Question: I have a Keras Model =>
> Input : Gray Image : (1, 224, 224) Output : RGB Image: (3, 224, 224)
and I want to predict pixel colors by giving it Grayscale images and getting RGB ones.
I tried to make a network in Keras which mostly resembles <URL>.
Here's the Model code :
'''
first_input = Input(batch_shape=(None, 1, 224, 224))
conv0_1_3 = Convolution2D(3, 3, 3, activation='relu', name='conv0_1_3', border_mode='same')(first_input)
conv1_1_64 = Convolution2D(64, 3, 3, activation='relu', name='conv1_1', border_mode='same')(conv0_1_3)
conv1_2_64 = Convolution2D(64, 3, 3, activation='relu', name='conv1_2', border_mode='same')(conv1_1_64)
conv1_2_64 = MaxPooling2D((2, 2))(conv1_2_64)
conv2_1_128 = Convolution2D(128, 3, 3, activation='relu', name='conv2_1', border_mode='same')(conv1_2_64)
conv2_2_128 = Convolution2D(128, 3, 3, activation='relu', name='conv2_2', border_mode='same')(conv2_1_128)
conv2_2_128 = MaxPooling2D((2, 2))(conv2_2_128)
conv3_1_256 = Convolution2D(256, 3, 3, activation='relu', name='conv3_1', border_mode='same')(conv2_2_128)
conv3_2_256 = Convolution2D(256, 3, 3, activation='relu', name='conv3_2', border_mode='same')(conv3_1_256)
conv3_3_256 = Convolution2D(256, 3, 3, activation='relu', name='conv3_3', border_mode='same')(conv3_2_256)
conv3_3_256 = MaxPooling2D((2, 2))(conv3_3_256)
conv4_1_512 = Convolution2D(512, 3, 3, activation='relu', name='conv4_1', border_mode='same')(conv3_3_256)
conv4_2_512 = Convolution2D(512, 3, 3, activation='relu', name='conv4_2', border_mode='same')(conv4_1_512)
conv4_3_512 = Convolution2D(512, 3, 3, activation='relu', name='conv4_3', border_mode='same')(conv4_2_512)
conv4_3_512 = MaxPooling2D((2, 2))(conv4_3_512)
residual1 = BatchNormalization(axis=1, name='batch1')(conv4_3_512)
residual1 = Convolution2D(256, 3, 3, activation='relu', name='residual1', border_mode='same')(residual1)
residual1 = UpSampling2D(name='upsample1')(residual1)
conv3_3_256_batch_norm = BatchNormalization(axis=1, name='batch2')(conv3_3_256)
merge1 = merge((conv3_3_256_batch_norm, residual1), mode='concat', name='merge1', concat_axis=0)
residual2 = Convolution2D(128, 3, 3, activation='relu', name='residual2', border_mode='same')(merge1)
residual2 = UpSampling2D(name='upsample2')(residual2)
conv2_2_128_batch_norm = BatchNormalization(axis=1, name='batch3')(conv2_2_128)
merge2 = merge((conv2_2_128_batch_norm, residual2), mode='concat', name='merge2', concat_axis=0)
residual3 = Convolution2D(64, 3, 3, activation='relu', name='residual3', border_mode='same')(merge2)
residual3 = UpSampling2D(name='upsample3')(residual3)
conv1_2_64_batch_norm = BatchNormalization(axis=1, name='batch4')(conv1_2_64)
merge3 = merge((conv1_2_64_batch_norm, residual3), mode='concat', name='merge3', concat_axis=0)
residual4 = Convolution2D(3, 3, 3, activation='relu', name='residual4', border_mode='same')(merge3)
residual4 = UpSampling2D(name='upsample4')(residual4)
conv0_1_3_batch_norm = BatchNormalization(axis=1, name='batch5')(conv0_1_3)
merge4 = merge((conv0_1_3_batch_norm, residual4), mode='concat', name='merge4', concat_axis=0)
residual5 = Convolution2D(3, 1, 1, activation='relu', name='residual5', border_mode='same')(merge4)
model = Model(input=first_input, output=residual5)
'''
and here's the Model Summary:
'''
Layer (type) Output Shape Param # Connected to
====================================================================================================
input_1 (InputLayer) (None, 1, 224, 224) 0
____________________________________________________________________________________________________
conv0_1_3 (Convolution2D) (None, 3, 224, 224) 30 input_1[0][0]
____________________________________________________________________________________________________
conv1_1 (Convolution2D) (None, 64, 224, 224) 1792 conv0_1_3[0][0]
____________________________________________________________________________________________________
conv1_2 (Convolution2D) (None, 64, 224, 224) 36928 conv1_1[0][0]
____________________________________________________________________________________________________
maxpooling2d_1 (MaxPooling2D) (None, 64, 112, 112) 0 conv1_2[0][0]
____________________________________________________________________________________________________
conv2_1 (Convolution2D) (None, 128, 112, 112) 73856 maxpooling2d_1[0][0]
____________________________________________________________________________________________________
conv2_2 (Convolution2D) (None, 128, 112, 112) 147584 conv2_1[0][0]
____________________________________________________________________________________________________
maxpooling2d_2 (MaxPooling2D) (None, 128, 56, 56) 0 conv2_2[0][0]
____________________________________________________________________________________________________
conv3_1 (Convolution2D) (None, 256, 56, 56) 295168 maxpooling2d_2[0][0]
____________________________________________________________________________________________________
conv3_2 (Convolution2D) (None, 256, 56, 56) 590080 conv3_1[0][0]
____________________________________________________________________________________________________
conv3_3 (Convolution2D) (None, 256, 56, 56) 590080 conv3_2[0][0]
____________________________________________________________________________________________________
maxpooling2d_3 (MaxPooling2D) (None, 256, 28, 28) 0 conv3_3[0][0]
____________________________________________________________________________________________________
conv4_1 (Convolution2D) (None, 512, 28, 28) <PHONE> maxpooling2d_3[0][0]
____________________________________________________________________________________________________
conv4_2 (Convolution2D) (None, 512, 28, 28) <PHONE> conv4_1[0][0]
____________________________________________________________________________________________________
conv4_3 (Convolution2D) (None, 512, 28, 28) <PHONE> conv4_2[0][0]
____________________________________________________________________________________________________
maxpooling2d_4 (MaxPooling2D) (None, 512, 14, 14) 0 conv4_3[0][0]
____________________________________________________________________________________________________
batch1 (BatchNormalization) (None, 512, 14, 14) 1024 maxpooling2d_4[0][0]
____________________________________________________________________________________________________
residual1 (Convolution2D) (None, 256, 14, 14) <PHONE> batch1[0][0]
____________________________________________________________________________________________________
batch2 (BatchNormalization) (None, 256, 28, 28) 512 maxpooling2d_3[0][0]
____________________________________________________________________________________________________
upsample1 (UpSampling2D) (None, 256, 28, 28) 0 residual1[0][0]
____________________________________________________________________________________________________
merge1 (Merge) (None, 256, 28, 28) 0 batch2[0][0]
upsample1[0][0]
____________________________________________________________________________________________________
residual2 (Convolution2D) (None, 128, 28, 28) 295040 merge1[0][0]
____________________________________________________________________________________________________
batch3 (BatchNormalization) (None, 128, 56, 56) 256 maxpooling2d_2[0][0]
____________________________________________________________________________________________________
upsample2 (UpSampling2D) (None, 128, 56, 56) 0 residual2[0][0]
____________________________________________________________________________________________________
merge2 (Merge) (None, 128, 56, 56) 0 batch3[0][0]
upsample2[0][0]
____________________________________________________________________________________________________
residual3 (Convolution2D) (None, 64, 56, 56) 73792 merge2[0][0]
____________________________________________________________________________________________________
batch4 (BatchNormalization) (None, 64, 112, 112) 128 maxpooling2d_1[0][0]
____________________________________________________________________________________________________
upsample3 (UpSampling2D) (None, 64, 112, 112) 0 residual3[0][0]
____________________________________________________________________________________________________
merge3 (Merge) (None, 64, 112, 112) 0 batch4[0][0]
upsample3[0][0]
____________________________________________________________________________________________________
residual4 (Convolution2D) (None, 3, 112, 112) 1731 merge3[0][0]
____________________________________________________________________________________________________
batch5 (BatchNormalization) (None, 3, 224, 224) 6 conv0_1_3[0][0]
____________________________________________________________________________________________________
upsample4 (UpSampling2D) (None, 3, 224, 224) 0 residual4[0][0]
____________________________________________________________________________________________________
merge4 (Merge) (None, 3, 224, 224) 0 batch5[0][0]
upsample4[0][0]
____________________________________________________________________________________________________
residual5 (Convolution2D) (None, 3, 224, 224) 12 merge4[0][0]
====================================================================================================
Total params: <PHONE>
'''
I don't know what I'm doing wrong since the summary fits exactly with what I have in mind but no matter what, I keep getting this error :
> ValueError: GpuElemwise. Input dimension mis-match. Input 2 (indices start at 0) has shape[0] == 1, but the output's size on that axis is 5.
Apply node that caused the error: GpuElemwise{Composite{((i0 * (i1 + Abs(i1))) - i2)},no_inplace}(CudaNdarrayConstant{[[[[ 0.5]]]]}, GpuElemwise{Add}[(0, 0)].0, GpuFromHost.0)
Toposort index: 916
Inputs types: [CudaNdarrayType(float32, (True, True, True, True)), CudaNdarrayType(float32, 4D), CudaNdarrayType(float32, 4D)]
Inputs shapes: [(1, 1, 1, 1), (5, 3, 224, 224), (1, 3, 224, 224)]
Inputs strides: [(0, 0, 0, 0), (150528, 50176, 224, 1), (0, 50176, 224, 1)]
Inputs values: [CudaNdarray([[[[ 0.5]]]]), 'not shown', 'not shown']
Inputs type_num: ['', '', '']
I've included a Graph of the Model with this question too:

Debugging this is a nightmare... most of the other errors are pretty easy to understand and fix but these errors are really hard to understand... and unfortunately this isn't the first time I've had these errors with Keras.
Please! what is wrong with this model?! am I doing something completely wrong or perhaps this model shouldn't be designed this way?
Thanks so much...
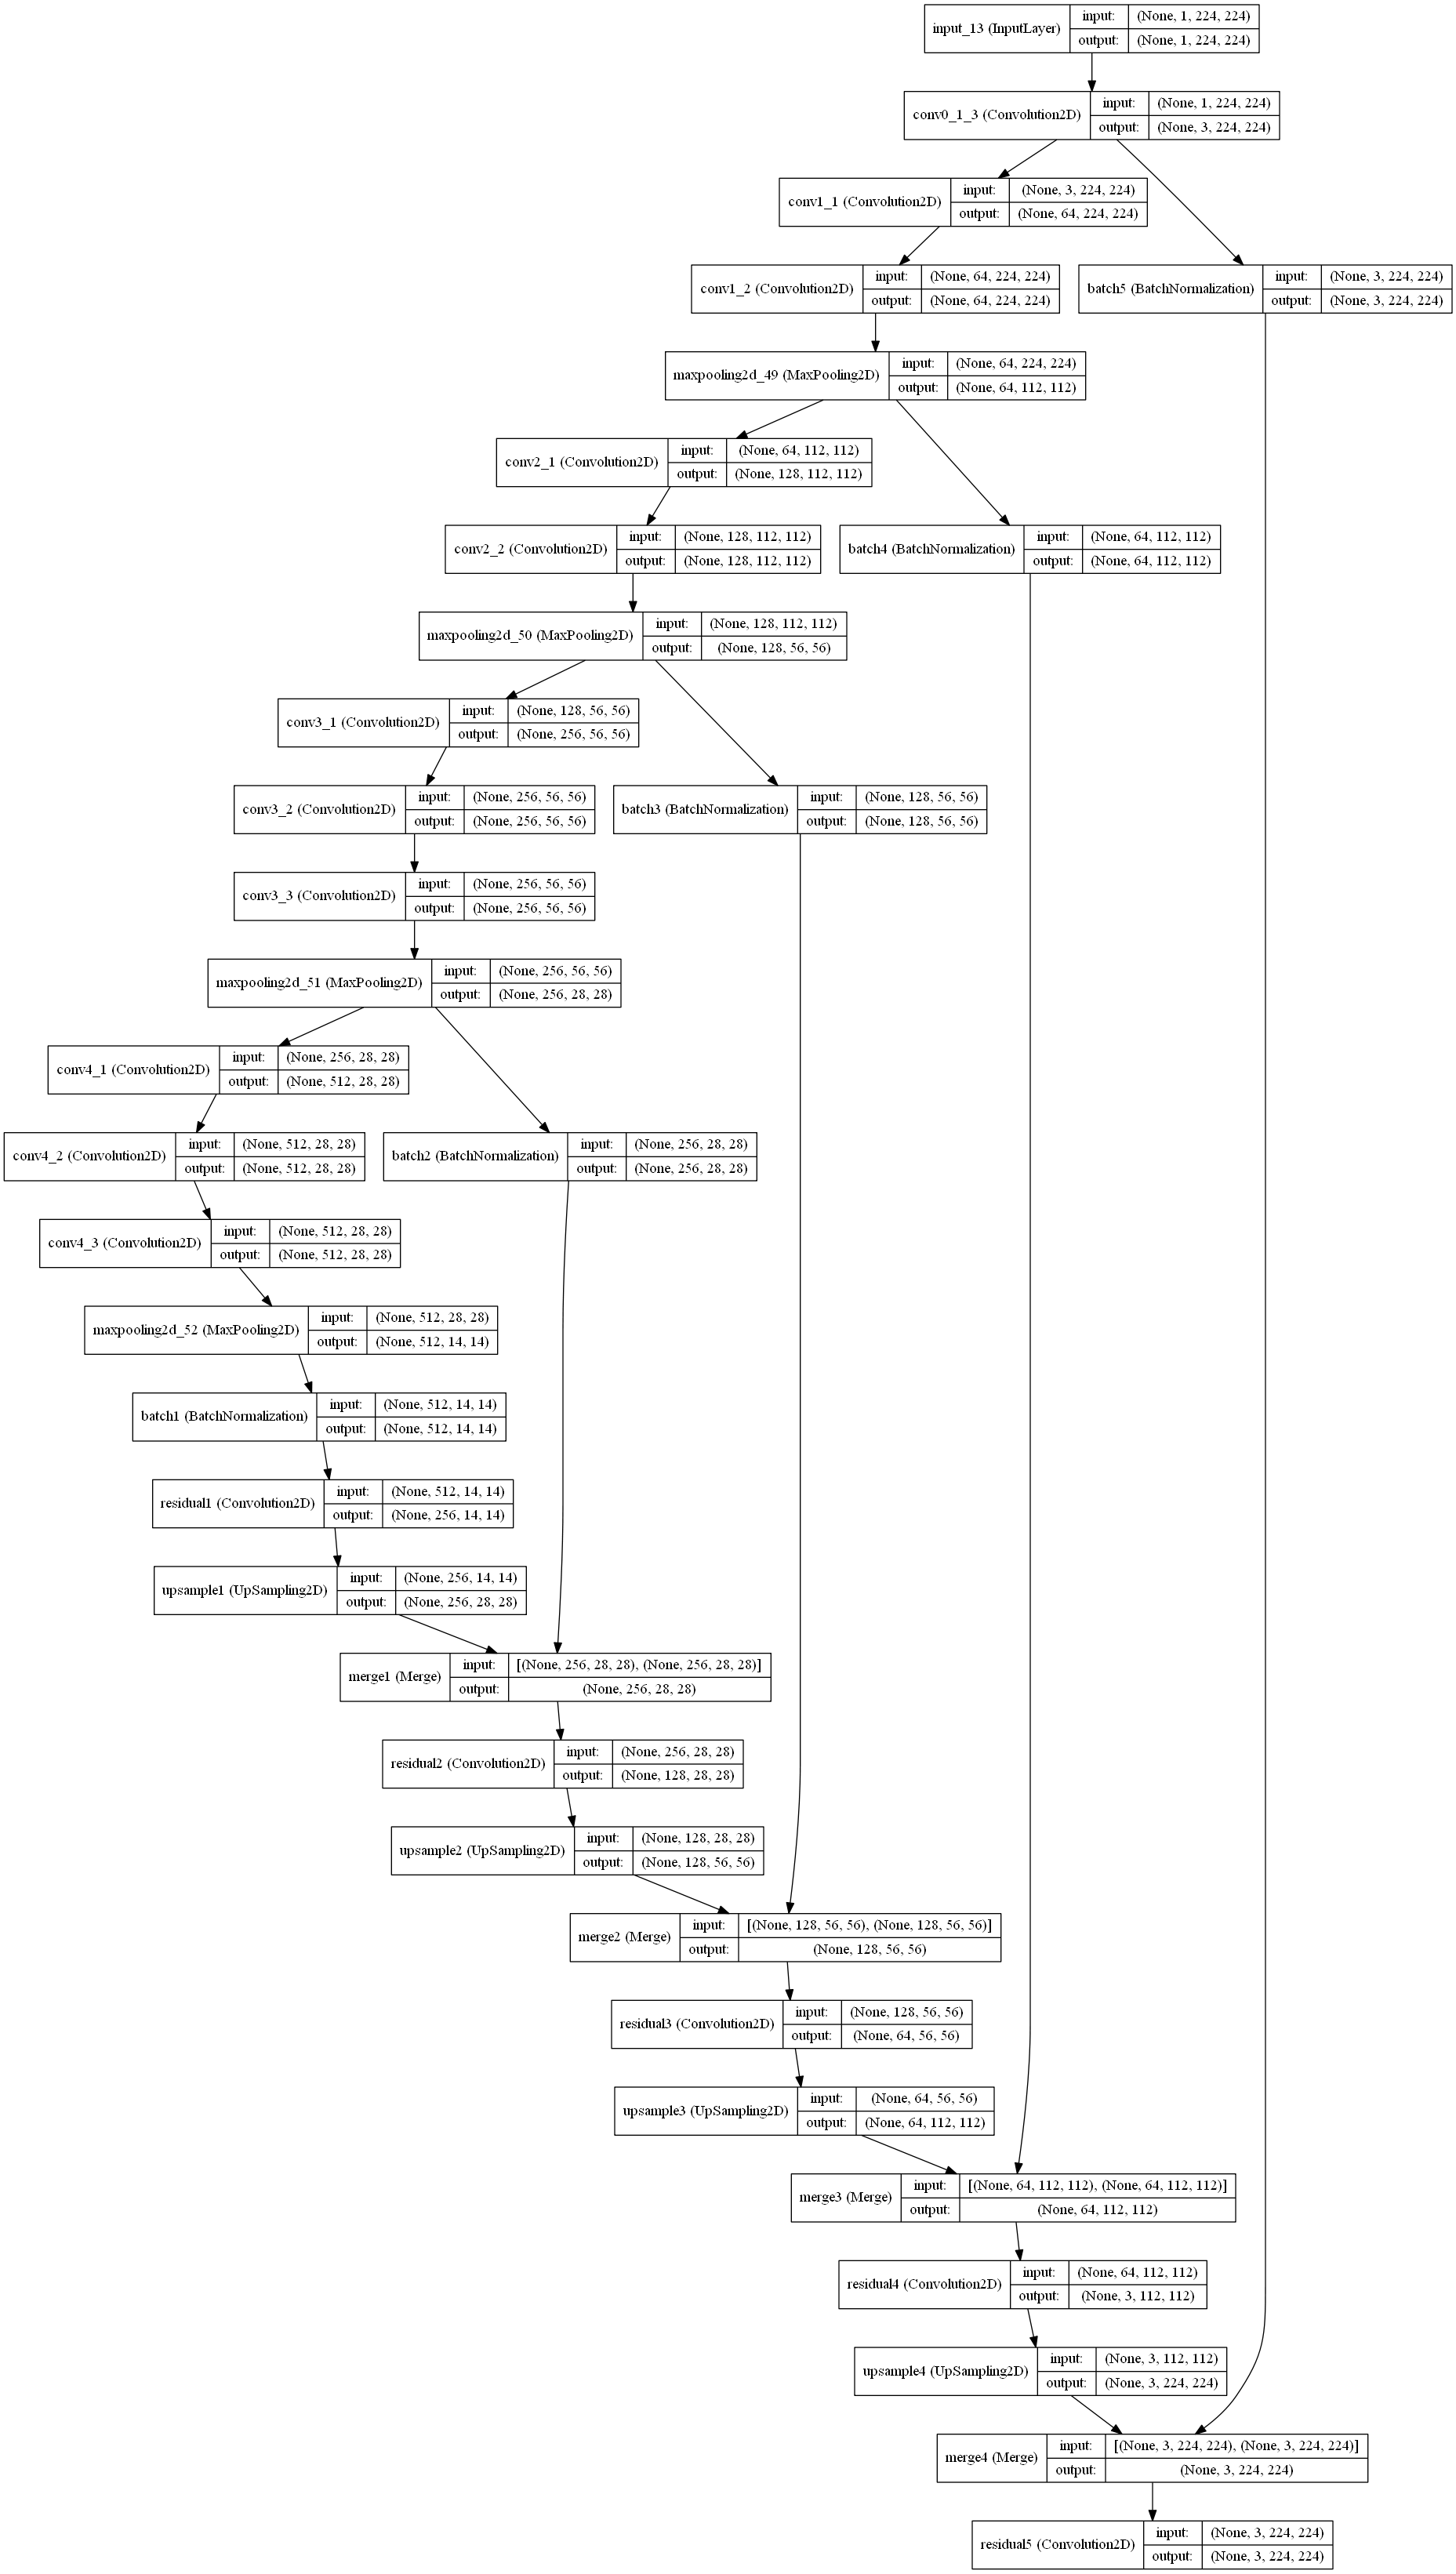
Answer: You are merging on the wrong axis. 'axis = 0' is actually the axis with different samples. You can see from your model:
'''
batch2 (BatchNormalization) (None, 256, 28, 28) 512 maxpooling2d_3[0][0]
upsample1 (UpSampling2D) (None, 256, 28, 28) 0 residual1[0][0]
merge1 (Merge) (None, 256, 28, 28) 0 batch2[0][0]
'''
The number of feature maps is not changing at all after the merge. Set 'axis = 1' to fix this.